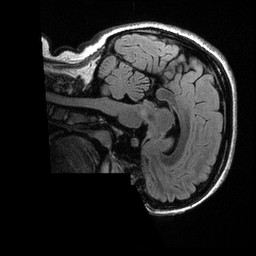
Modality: T2w
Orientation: sagittal
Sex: female
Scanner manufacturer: ge
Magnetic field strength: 3 T
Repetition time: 6 s
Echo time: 0.1256 s